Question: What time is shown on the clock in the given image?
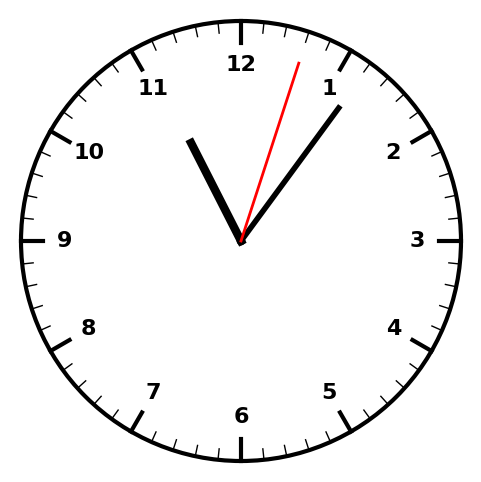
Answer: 11:06:03